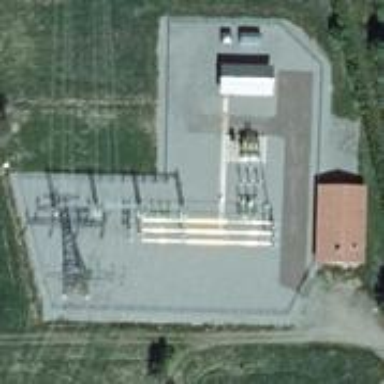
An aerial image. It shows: Power substation.